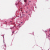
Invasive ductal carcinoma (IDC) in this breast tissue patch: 0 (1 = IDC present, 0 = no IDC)